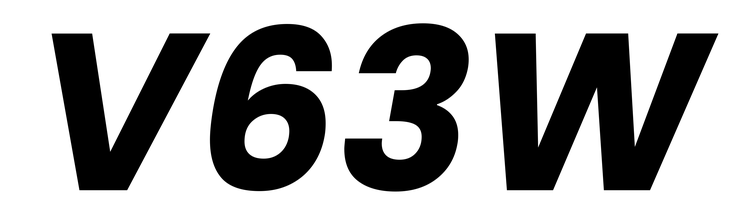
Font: Poppins-BoldItalic